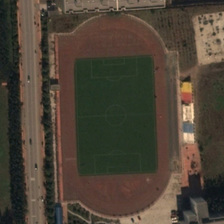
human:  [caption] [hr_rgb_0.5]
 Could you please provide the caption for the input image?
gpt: a playground is near a road with many green trees in two sides .

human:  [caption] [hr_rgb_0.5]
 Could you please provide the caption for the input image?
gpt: a playground is near a road with many green trees in two sides .

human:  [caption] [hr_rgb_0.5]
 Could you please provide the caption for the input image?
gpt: what is close to the street is a huge playground surrounded by some plants .

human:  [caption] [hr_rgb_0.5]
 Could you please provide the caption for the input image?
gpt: what is close to the street is a huge playground surrounded by some plants .

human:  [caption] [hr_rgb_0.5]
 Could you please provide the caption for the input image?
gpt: a playground is near a road with many green trees in two sides .